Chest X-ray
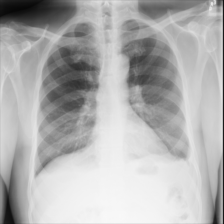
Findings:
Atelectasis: negative
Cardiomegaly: negative
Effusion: negative
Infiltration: negative
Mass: negative
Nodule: negative
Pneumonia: negative
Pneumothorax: negative
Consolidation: negative
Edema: negative
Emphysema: negative
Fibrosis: negative
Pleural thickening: negative
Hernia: negative